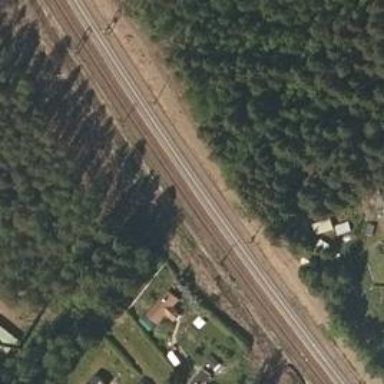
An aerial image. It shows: Railway with electrified contact lines running on embankment.